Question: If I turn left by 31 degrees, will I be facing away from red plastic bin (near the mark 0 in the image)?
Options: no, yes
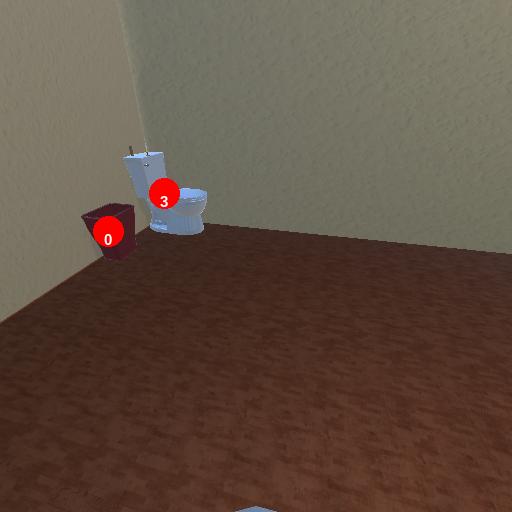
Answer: no